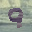
Label: 9